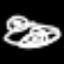
Label: donut